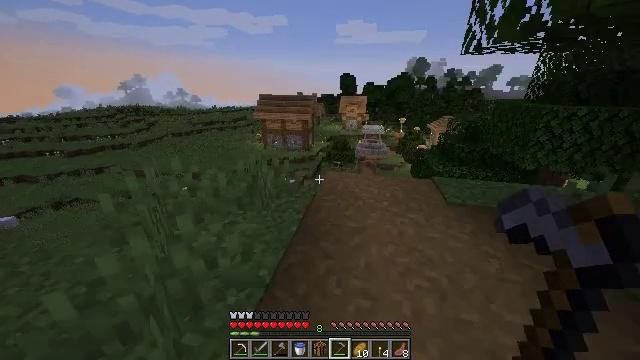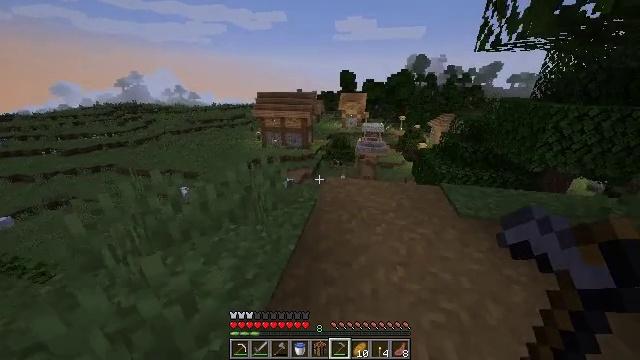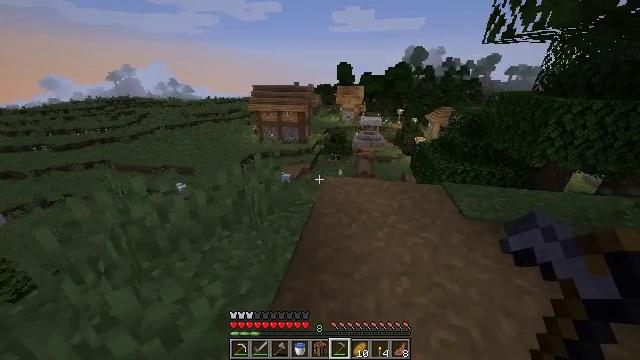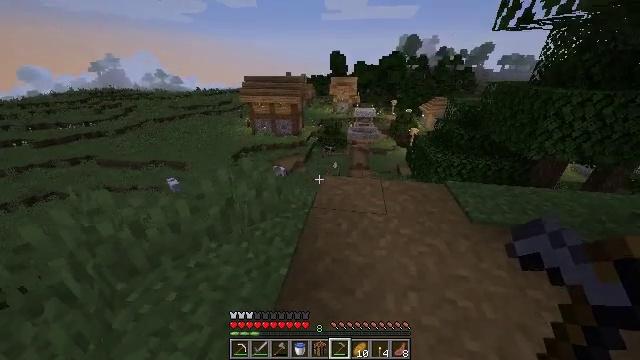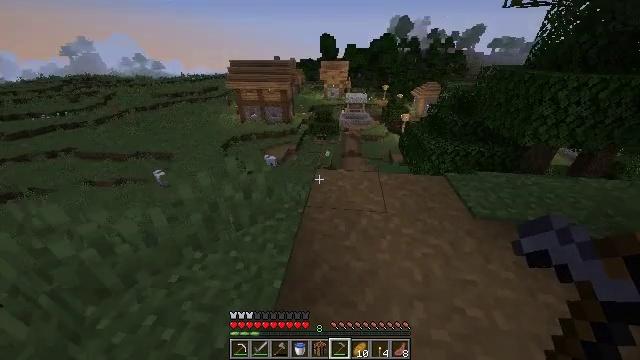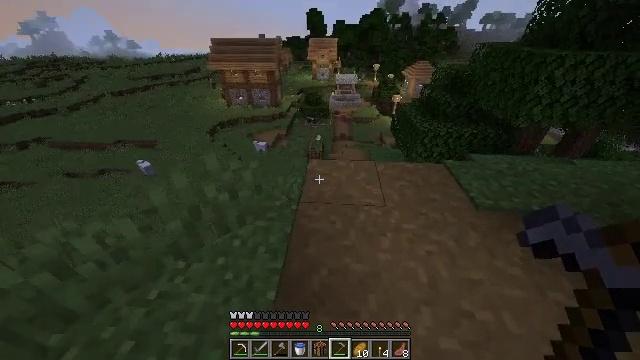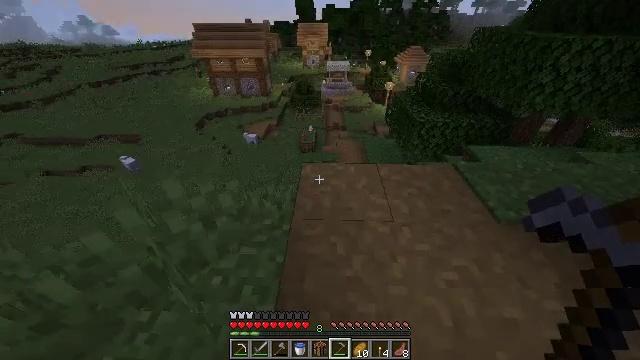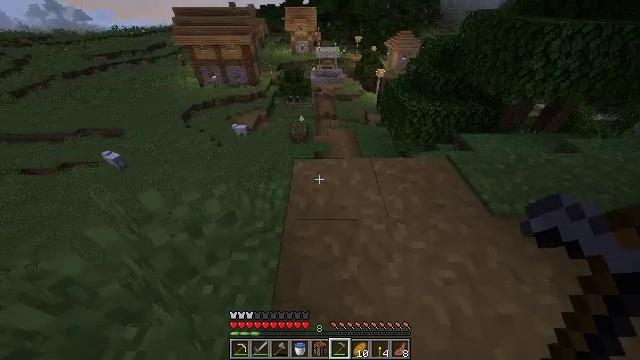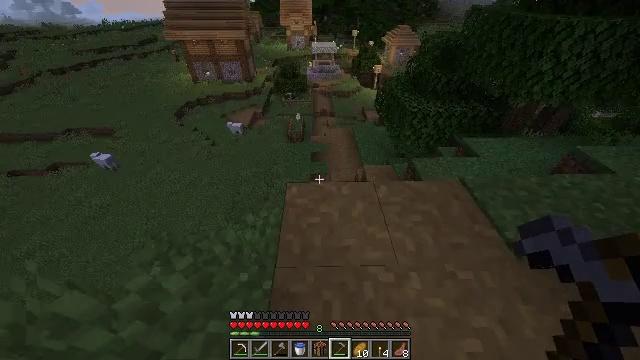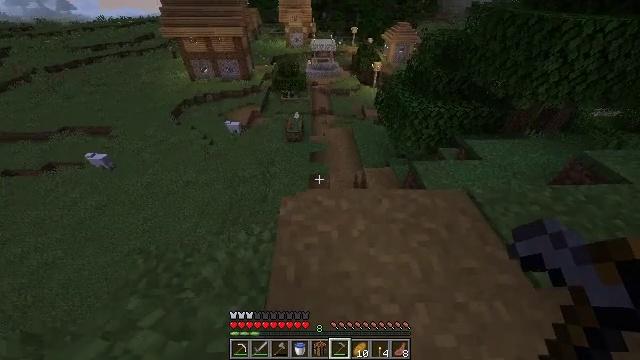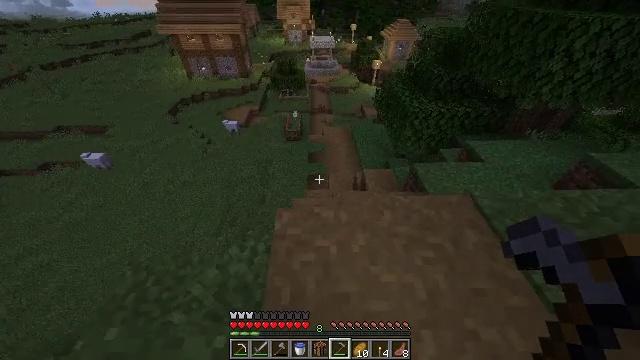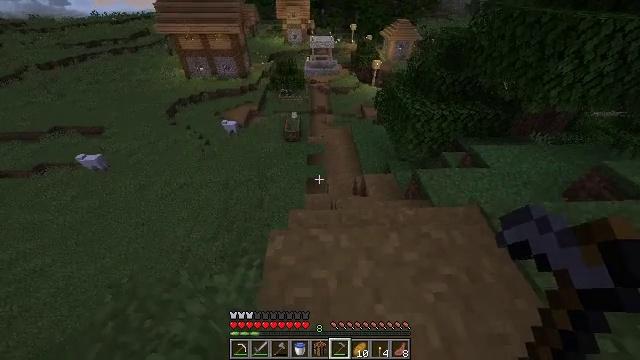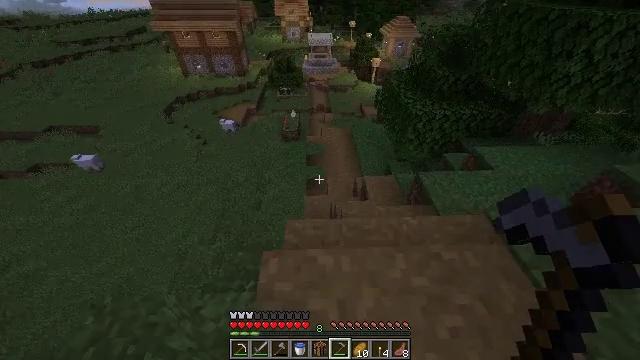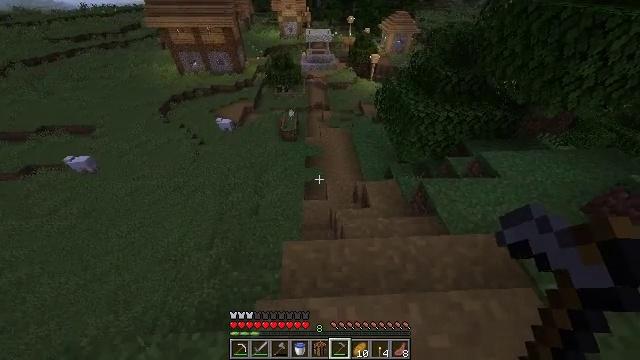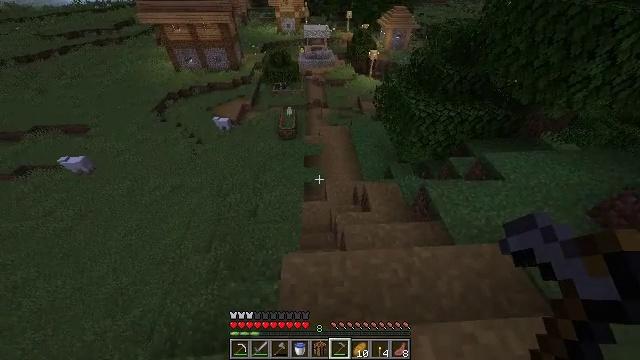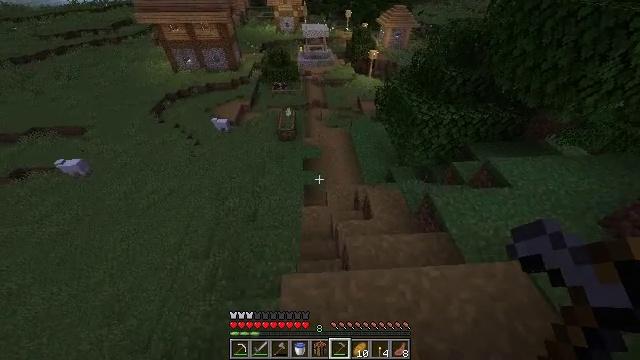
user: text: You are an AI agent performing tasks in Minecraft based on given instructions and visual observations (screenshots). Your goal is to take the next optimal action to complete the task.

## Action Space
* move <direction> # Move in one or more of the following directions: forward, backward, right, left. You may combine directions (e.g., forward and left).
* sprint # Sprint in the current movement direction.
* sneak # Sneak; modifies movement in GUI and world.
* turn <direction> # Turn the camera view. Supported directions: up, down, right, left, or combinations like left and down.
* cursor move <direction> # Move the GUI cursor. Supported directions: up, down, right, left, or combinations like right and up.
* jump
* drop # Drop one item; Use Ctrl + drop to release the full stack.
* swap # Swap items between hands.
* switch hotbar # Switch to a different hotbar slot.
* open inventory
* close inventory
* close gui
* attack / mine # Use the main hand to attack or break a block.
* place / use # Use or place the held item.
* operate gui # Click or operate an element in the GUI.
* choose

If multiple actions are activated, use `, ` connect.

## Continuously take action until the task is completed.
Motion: motion action
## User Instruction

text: Assemble materials to craft wheat.
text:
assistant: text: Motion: move forward, sprint
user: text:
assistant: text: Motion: move forward, sprint, turn down
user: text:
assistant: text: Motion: move forward, sprint, turn right and down
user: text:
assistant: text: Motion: move forward, sprint, turn right and down
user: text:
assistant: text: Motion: move forward, sprint, turn right and down
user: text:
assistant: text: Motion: move forward, sprint, turn right and down
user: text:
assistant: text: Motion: move forward, sprint, turn right and down
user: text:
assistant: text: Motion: move forward, sprint
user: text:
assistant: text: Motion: move forward, sprint
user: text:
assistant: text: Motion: move forward, sprint
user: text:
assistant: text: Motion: move forward, sprint
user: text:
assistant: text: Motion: move forward, sprint
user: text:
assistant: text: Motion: move forward, sprint
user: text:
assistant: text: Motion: move forward, sprint
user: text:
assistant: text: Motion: move forward, sprint
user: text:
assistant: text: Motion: move forward, sprint
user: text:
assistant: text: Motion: move forward, sprint
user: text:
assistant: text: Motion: move forward, sprint
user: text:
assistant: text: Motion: move forward, sprint
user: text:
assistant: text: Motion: move forward, sprint
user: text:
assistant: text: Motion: move forward, sprint
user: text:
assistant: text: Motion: move forward, sprint
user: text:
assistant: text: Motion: move forward, sprint
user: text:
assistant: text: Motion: move forward, sprint
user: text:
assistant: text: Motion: move forward, sprint
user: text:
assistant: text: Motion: move forward, sprint, turn up
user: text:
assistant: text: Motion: move forward, sprint, turn left and up
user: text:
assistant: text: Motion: move forward, sprint, turn left and up
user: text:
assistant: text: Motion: move forward, sprint, turn left and up
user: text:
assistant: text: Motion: move forward, sprint